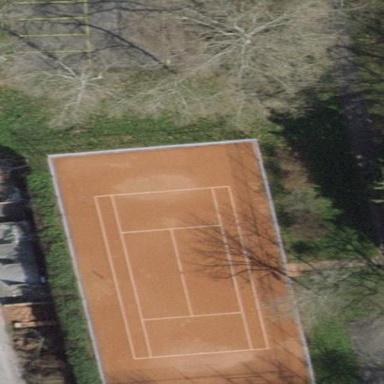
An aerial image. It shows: Sandy tennis court in leisure land pitch.